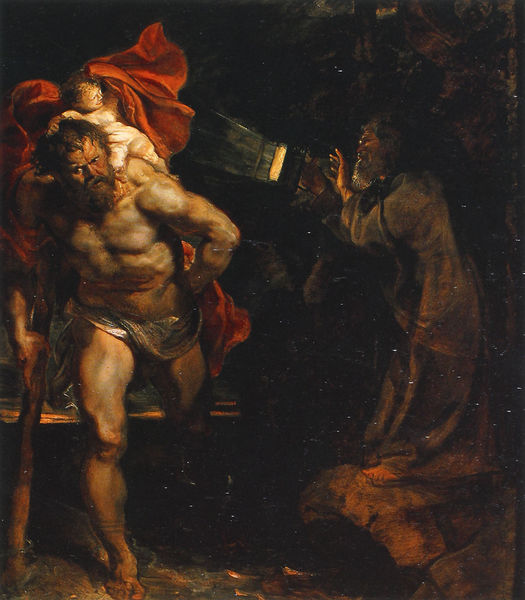
Titel: Der hl. Christophorus und der Eremit
Künstler: Peter Paul Rubens
Institution: München, Alte Pinakothek
Schlagwörter: dunkel, felsen, gemälde, lendenschurz, mann, nackt, rubens, umhang, wasser, fluss, lampe, licht, ölbild, rot, schal, tuch, bart, barock, tragen, mantel, kind, leuchte, höhle, stock, putte, bein, stab, men, oil, people, red, white, black, dark, face, gray, hair, nose, painting, woman, yellow, muskeln, brown, sandalen, flucht, mythologie, jesus, manierismus, fighting, man, mythology, naked, nude, rock, rocks, skin, stone, water, wut, child, feet, chiaroscuro, light, stream, night, shadow, mouth, scarf, kräftig, träger, beard, petrus, saint, discovery, human, lantern, cape, cloak, shoulder, legs, war, überquerung, bare, chest, christ, pale, strong, cave, shadows, baby, escape, christopherus, christophorus, darkness, humans, carrying, christian, bible, stick, staff, violence, angry, muscle, knee, muscles, spotlight, infant, beards, running, inside, list, licht#, ligh, loincloth, cavern, tunnel, fleeing, shin, jacob, abraham, womna, riese, alter mann, though, jacobus, christopher, red rope, angre, banishment, issac, lenden, schatten chiaroscuro, lamüpe, lampe licht, wanderstab, calve, robe beard, conceal, lighit, flashlight, christofferus, kristofferus